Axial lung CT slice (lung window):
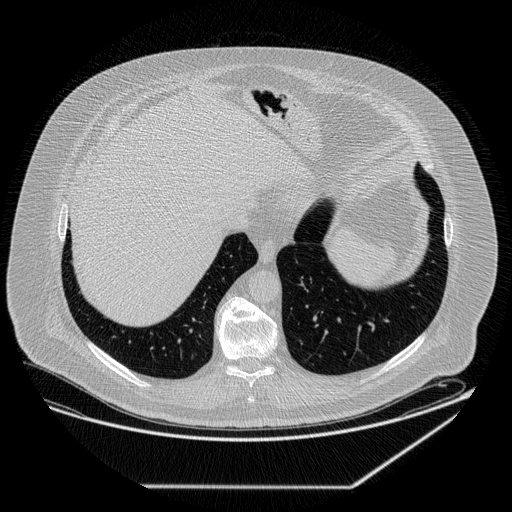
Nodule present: no